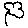
Label: flower